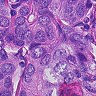
Metastatic tissue present: yes